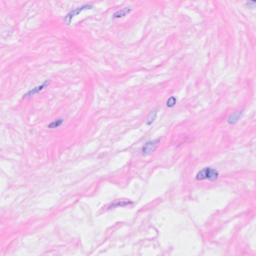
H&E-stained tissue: Breast